Interaction volume radius: 10 \u00c5
Interaction volume height: 35 \u00c5
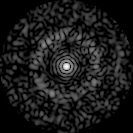
Disorder parameter: 0.8386